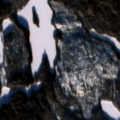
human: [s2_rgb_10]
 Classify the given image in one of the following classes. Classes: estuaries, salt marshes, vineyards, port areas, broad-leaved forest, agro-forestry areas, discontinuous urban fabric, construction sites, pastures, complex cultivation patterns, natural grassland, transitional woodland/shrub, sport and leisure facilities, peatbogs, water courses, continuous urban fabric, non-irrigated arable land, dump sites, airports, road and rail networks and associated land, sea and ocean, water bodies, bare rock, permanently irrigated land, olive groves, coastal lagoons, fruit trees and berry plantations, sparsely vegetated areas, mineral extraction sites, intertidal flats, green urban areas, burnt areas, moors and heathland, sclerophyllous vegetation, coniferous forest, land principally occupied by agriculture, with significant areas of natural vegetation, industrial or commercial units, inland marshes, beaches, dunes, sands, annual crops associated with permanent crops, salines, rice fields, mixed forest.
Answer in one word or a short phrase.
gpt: coniferous forest, water bodies